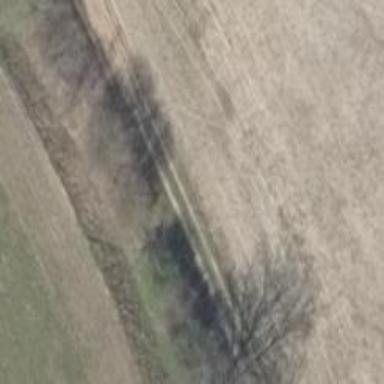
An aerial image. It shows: Grassy track with grade5 tracktype.